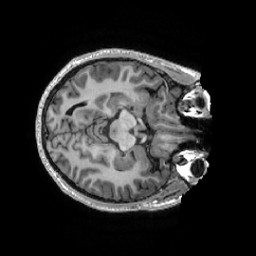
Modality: T1w
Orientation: axial
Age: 29
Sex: male
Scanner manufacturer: ge
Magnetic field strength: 3 T
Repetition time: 0.007348 s
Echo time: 0.003036 s